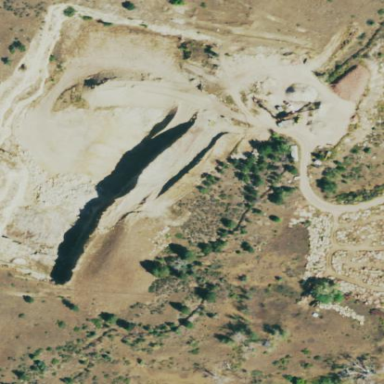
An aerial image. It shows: Quarry area.